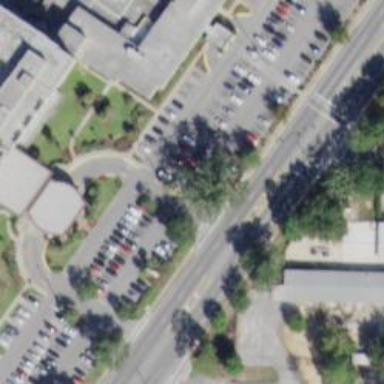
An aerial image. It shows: Parking space is available.